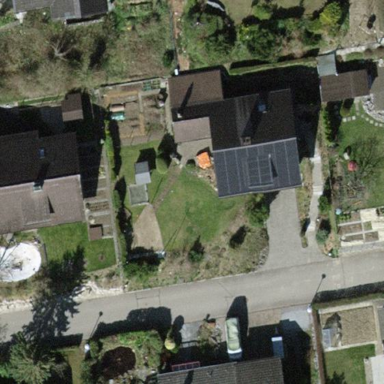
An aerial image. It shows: Detached building with gabled roof.